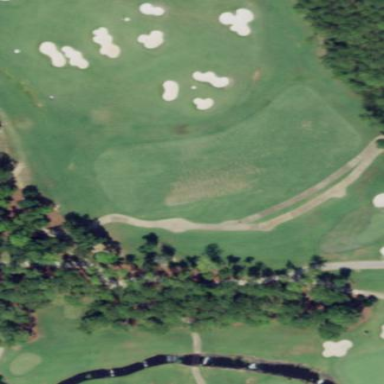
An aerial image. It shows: Grassy area designated as golf tee.